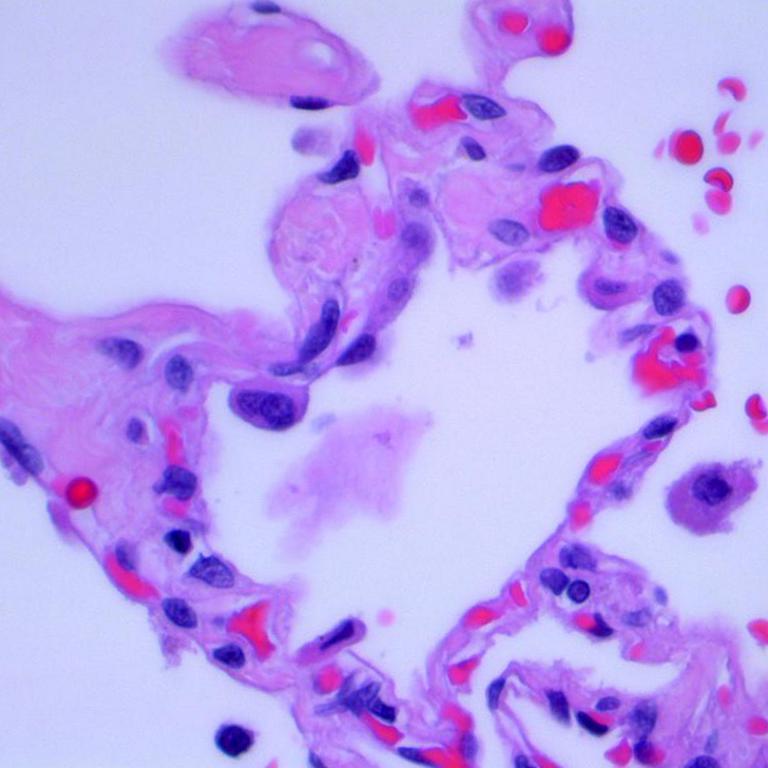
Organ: lung
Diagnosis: benign